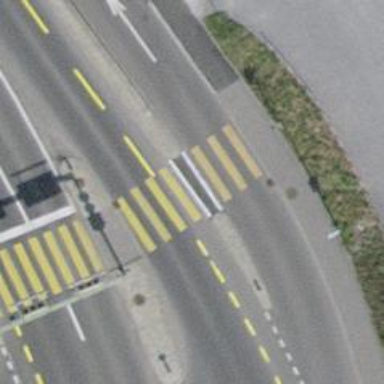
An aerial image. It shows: Asphalt footway with crossing controlled by traffic signals and pedestrian island.